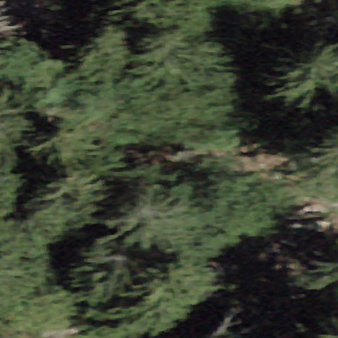
Label: other